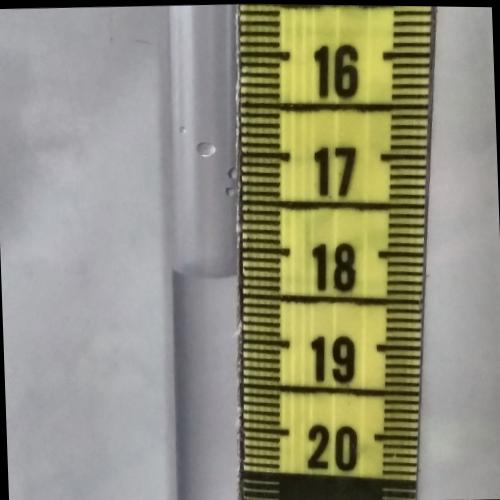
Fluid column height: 18.3 cm